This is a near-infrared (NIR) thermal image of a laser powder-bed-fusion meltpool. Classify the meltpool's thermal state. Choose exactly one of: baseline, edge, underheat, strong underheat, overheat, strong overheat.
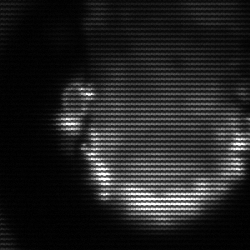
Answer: baseline